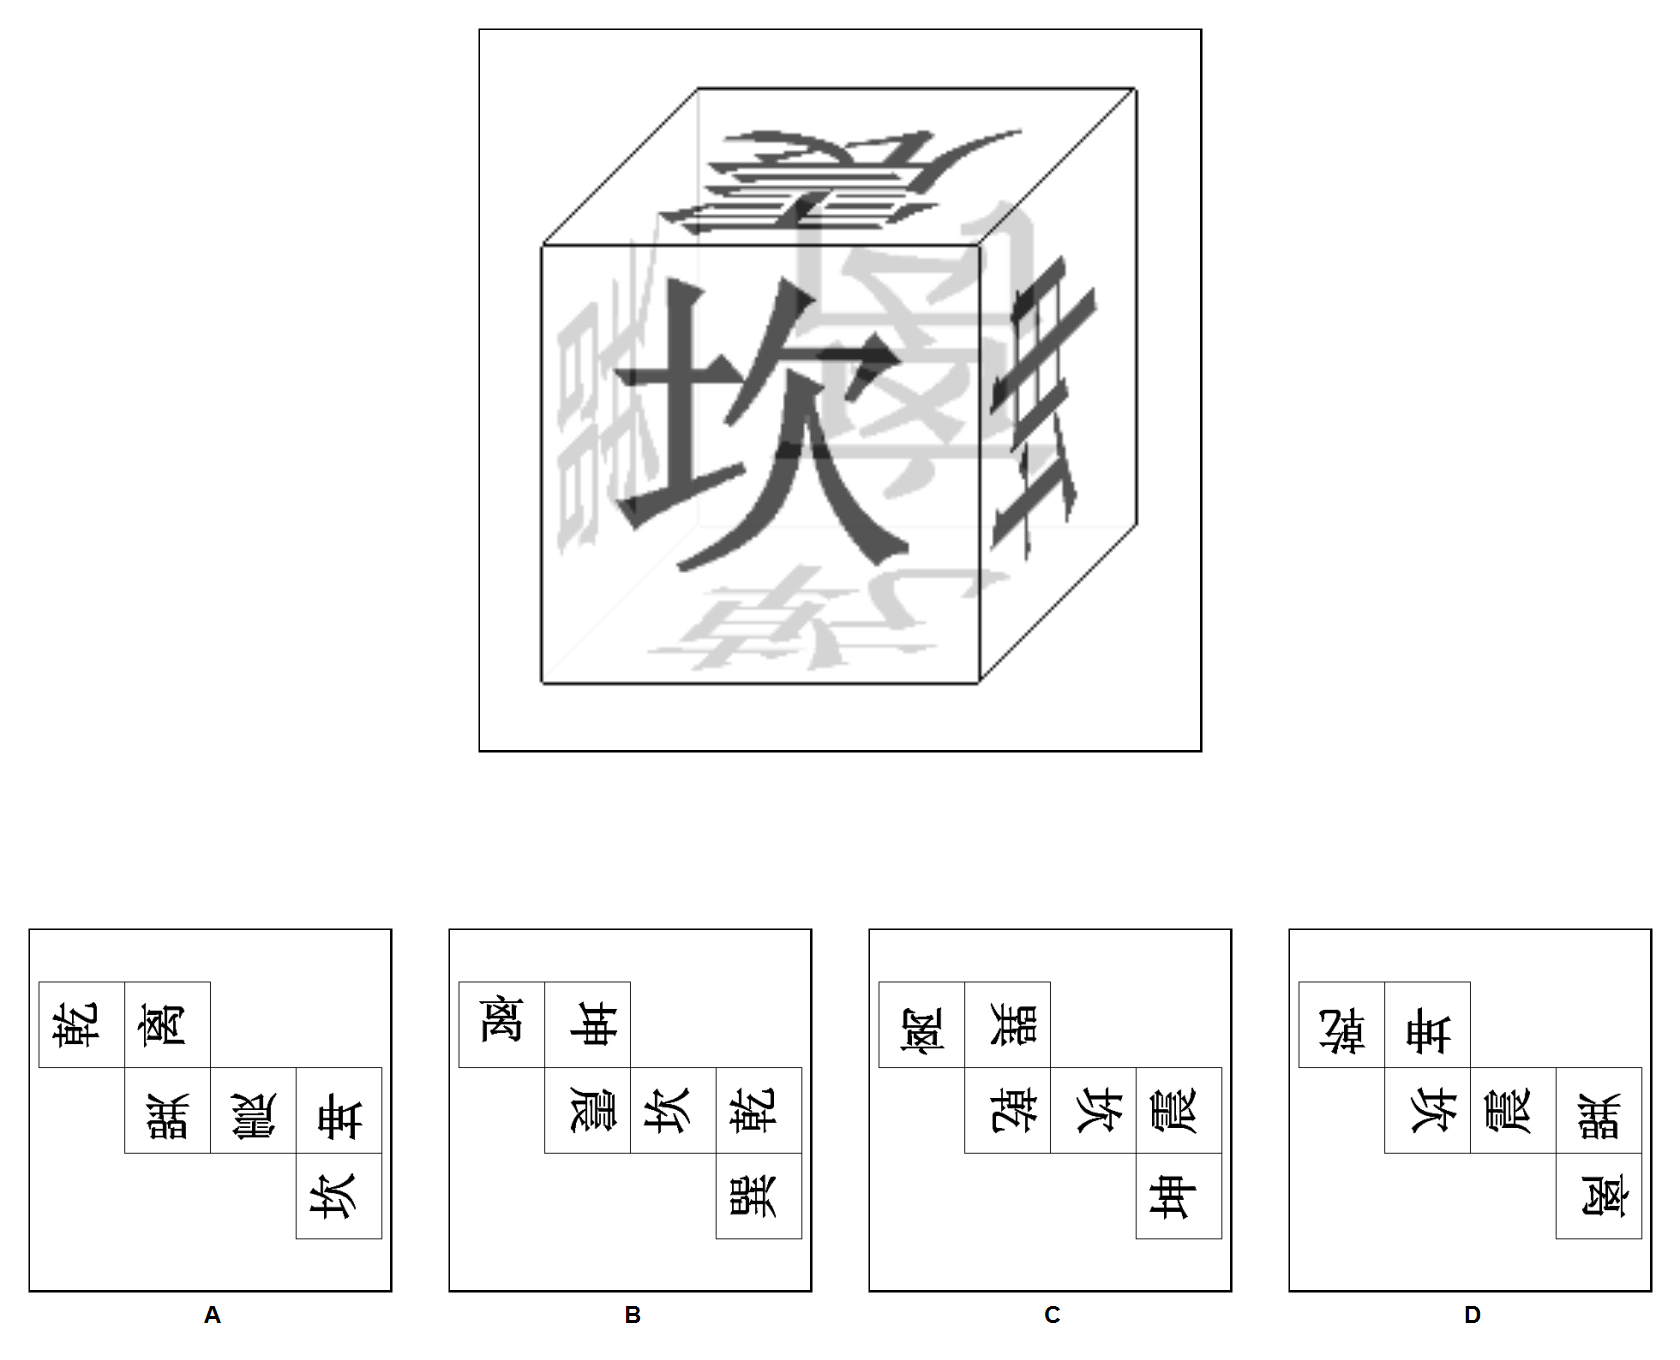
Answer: D